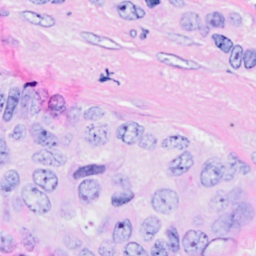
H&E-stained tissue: Breast